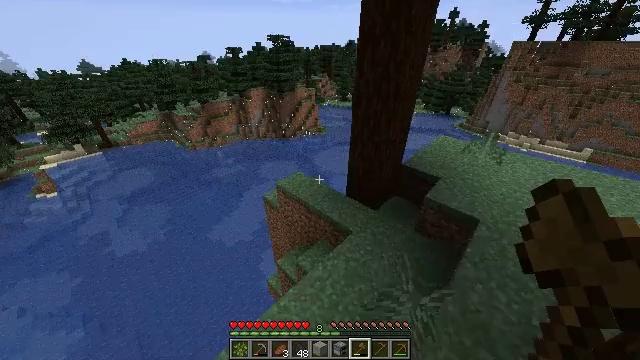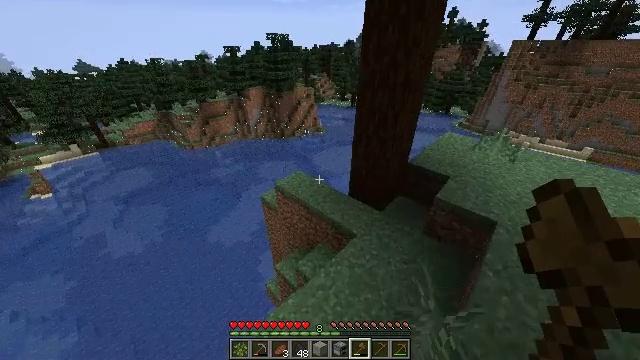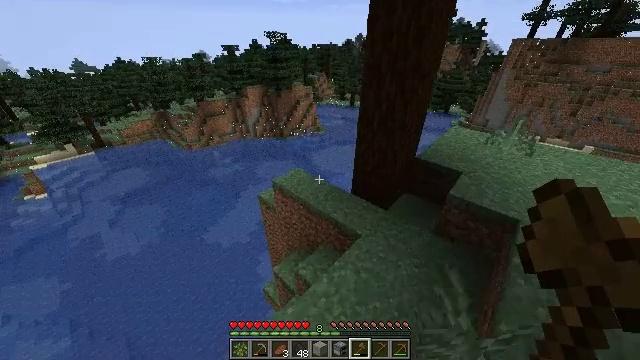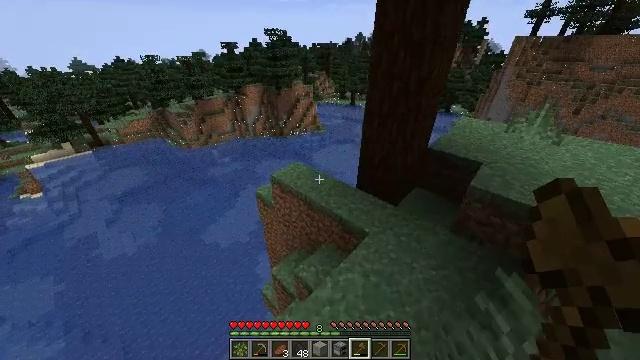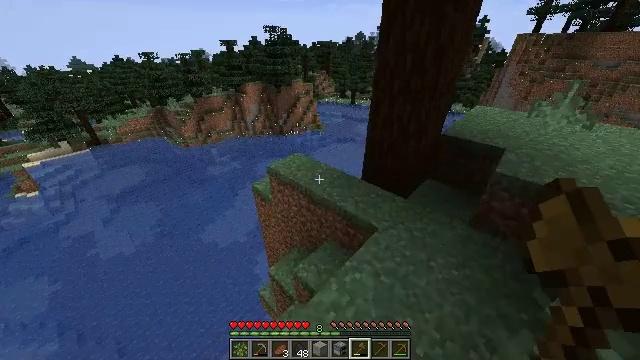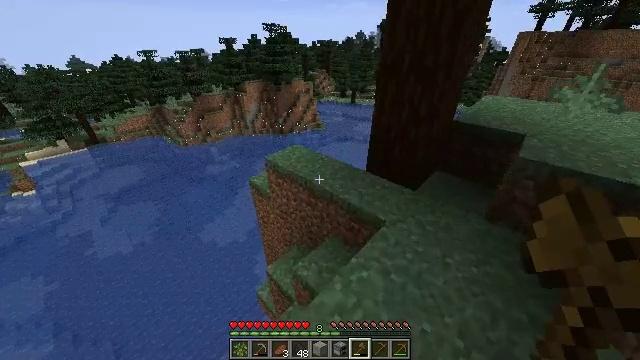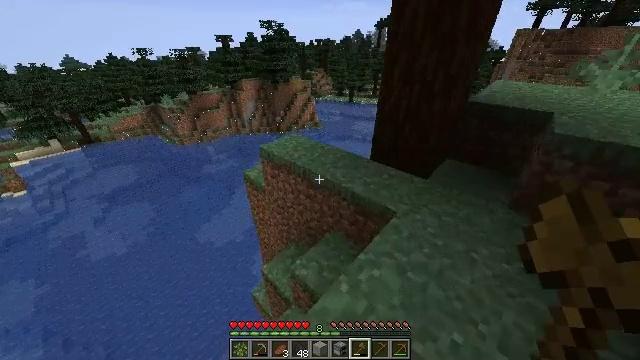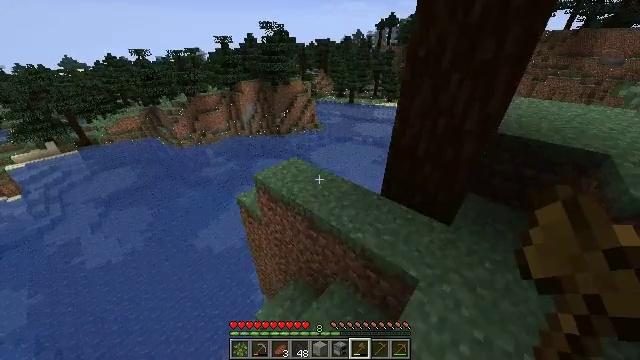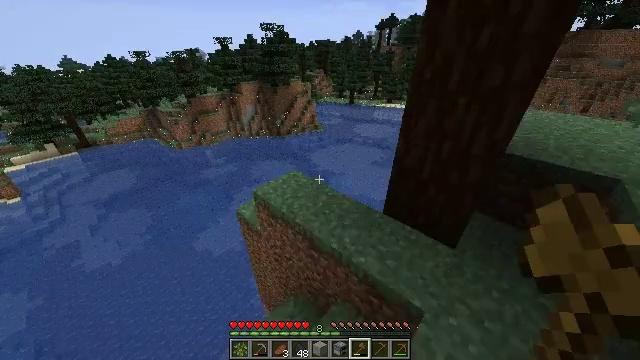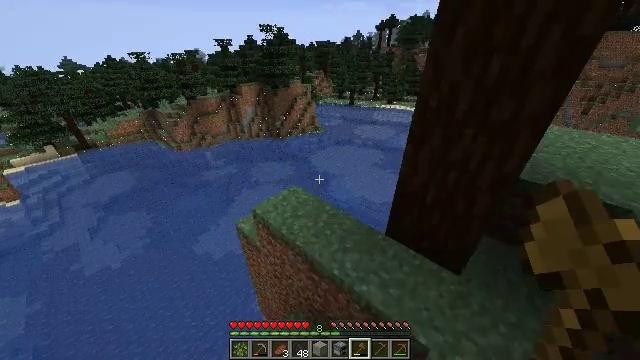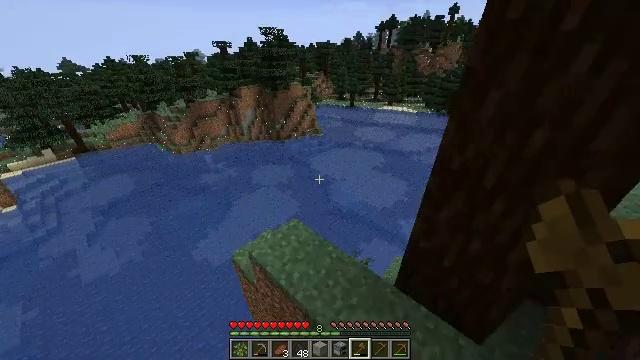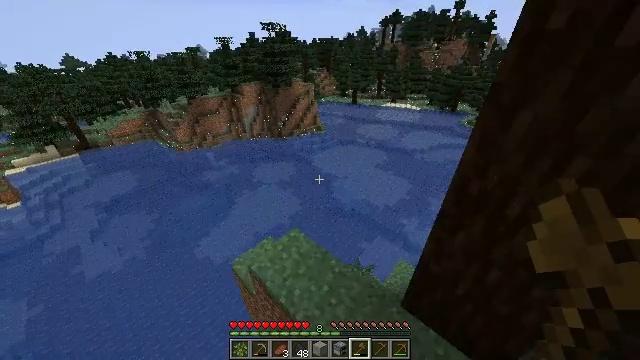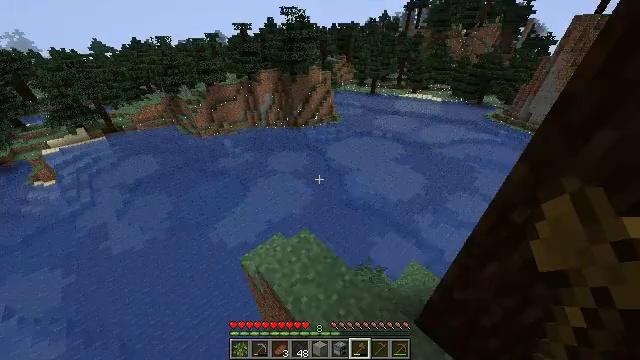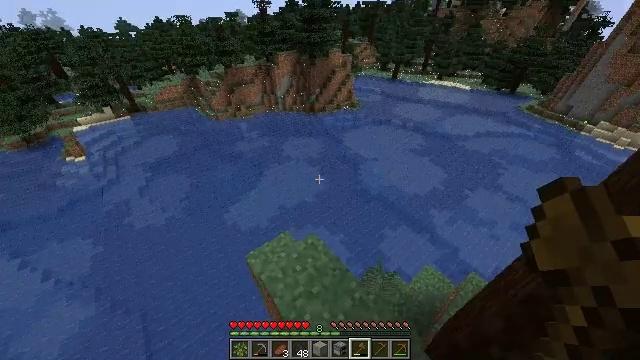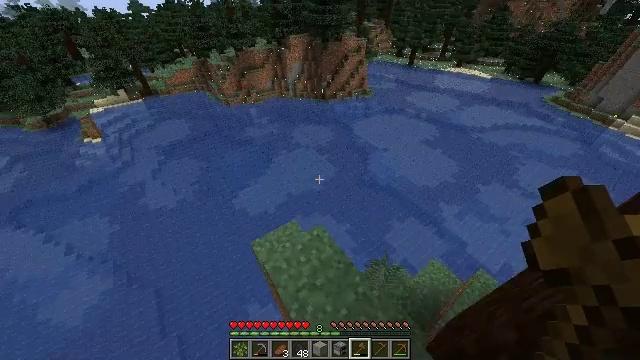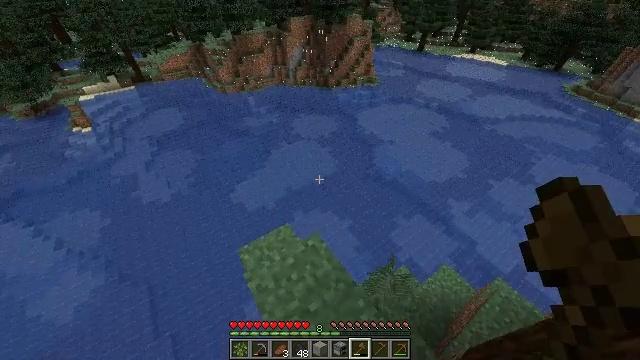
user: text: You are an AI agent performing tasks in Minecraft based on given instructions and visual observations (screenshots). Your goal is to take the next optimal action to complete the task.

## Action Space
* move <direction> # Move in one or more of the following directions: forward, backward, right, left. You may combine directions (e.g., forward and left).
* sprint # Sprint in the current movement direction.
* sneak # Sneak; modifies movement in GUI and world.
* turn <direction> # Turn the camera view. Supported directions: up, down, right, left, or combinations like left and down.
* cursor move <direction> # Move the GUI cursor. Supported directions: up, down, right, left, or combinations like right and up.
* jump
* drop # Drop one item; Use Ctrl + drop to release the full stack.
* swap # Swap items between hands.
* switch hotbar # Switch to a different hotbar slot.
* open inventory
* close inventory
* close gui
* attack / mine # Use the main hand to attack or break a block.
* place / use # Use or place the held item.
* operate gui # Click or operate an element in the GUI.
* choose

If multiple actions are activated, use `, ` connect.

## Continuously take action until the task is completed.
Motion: motion action
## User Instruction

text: Break the sweet berry bush to collect berries.
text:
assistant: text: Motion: move forward, jump
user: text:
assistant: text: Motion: move forward, jump
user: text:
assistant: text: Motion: move forward, jump
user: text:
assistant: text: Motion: move forward, jump
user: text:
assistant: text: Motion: move forward, jump
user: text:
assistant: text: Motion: move forward, jump
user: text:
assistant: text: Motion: move forward, sprint, jump
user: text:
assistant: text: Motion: move forward, sprint, jump
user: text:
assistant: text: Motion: move forward, sprint, jump
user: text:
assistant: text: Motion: move forward, jump
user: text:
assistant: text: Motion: move forward, jump
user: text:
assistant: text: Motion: move forward, turn left and down, jump
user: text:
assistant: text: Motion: move forward, turn left and down
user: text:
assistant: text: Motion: turn left and down
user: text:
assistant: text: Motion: turn down
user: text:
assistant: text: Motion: no_op
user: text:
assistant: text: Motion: no_op
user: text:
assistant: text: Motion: turn left and down
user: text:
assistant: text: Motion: turn left and down
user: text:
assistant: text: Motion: turn left and down
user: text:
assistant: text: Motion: turn left and down
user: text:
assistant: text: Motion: turn left
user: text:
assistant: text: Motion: turn left
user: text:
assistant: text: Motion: turn left
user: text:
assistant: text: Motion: turn left
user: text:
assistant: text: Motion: turn left
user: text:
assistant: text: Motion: turn left
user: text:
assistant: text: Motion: turn left
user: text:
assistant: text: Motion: move forward
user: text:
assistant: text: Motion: move forward